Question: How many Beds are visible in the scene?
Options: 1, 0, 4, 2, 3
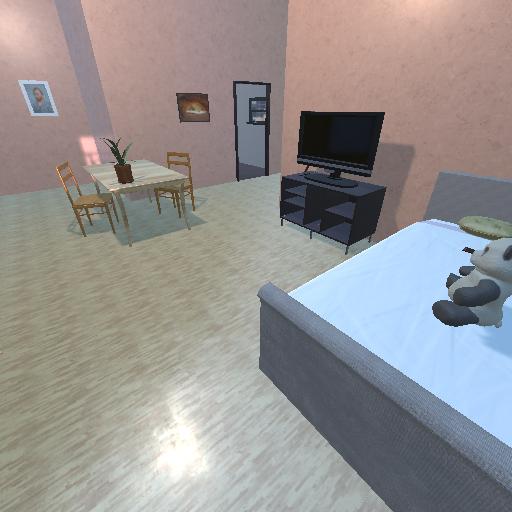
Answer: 1